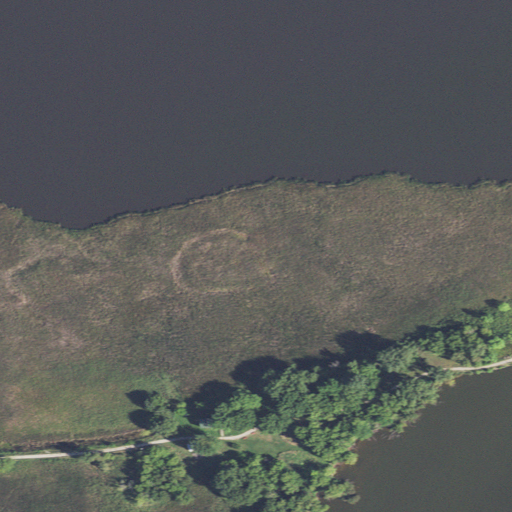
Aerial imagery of island in Wisconsin named Terrell Island containing herbaceous wetlands, open water, pasture, low intensity development, open development, and deciduous forest